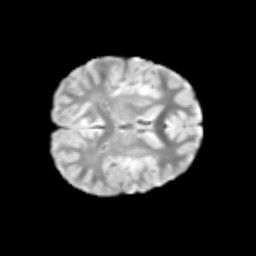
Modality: T2w
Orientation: axial
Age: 9
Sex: male
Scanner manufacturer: siemens
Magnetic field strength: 3 T
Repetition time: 3.8 s
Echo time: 0.07 s